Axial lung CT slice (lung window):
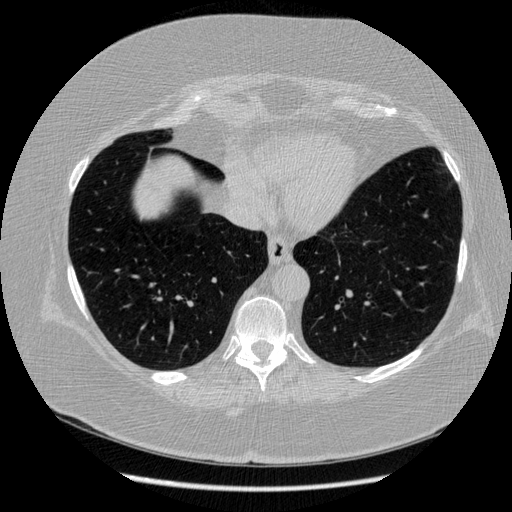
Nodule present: no